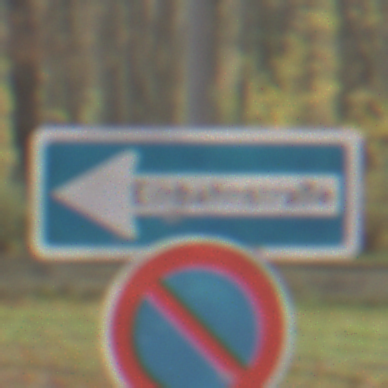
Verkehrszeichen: EinbahnstrasseLinksweisend
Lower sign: EingeschraenktesHalteverbot
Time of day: MorningAfternoon
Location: Outdoor (Nature)
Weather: Overcast
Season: Autumn
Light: Natural